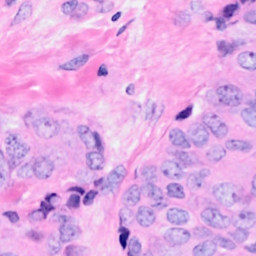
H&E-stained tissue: Breast